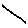
Label: line